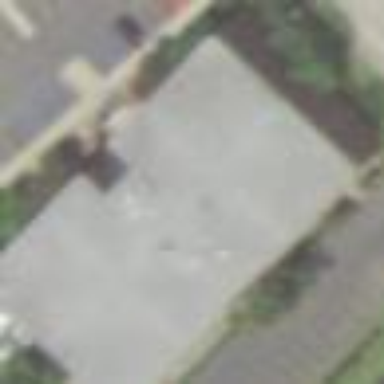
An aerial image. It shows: Commercial building.